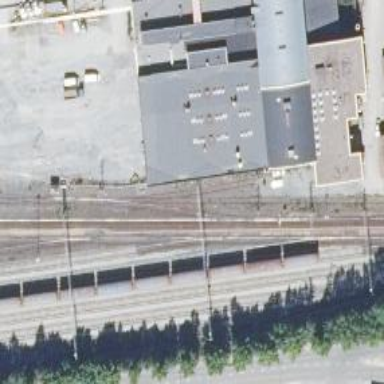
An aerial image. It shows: Wedge is used for the railway derail.